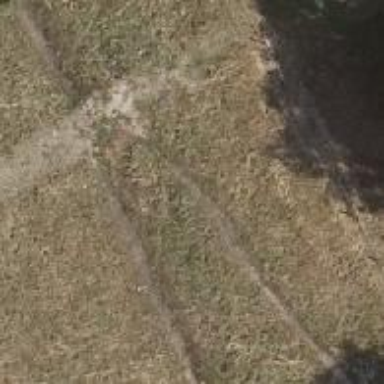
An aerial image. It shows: Path on the ground.